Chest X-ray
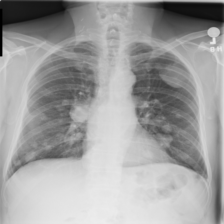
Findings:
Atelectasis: negative
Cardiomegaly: negative
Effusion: negative
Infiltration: negative
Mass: positive
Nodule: negative
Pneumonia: negative
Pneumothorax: negative
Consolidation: negative
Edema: negative
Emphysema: negative
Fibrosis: negative
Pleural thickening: negative
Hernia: negative